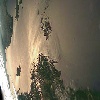
Label: water